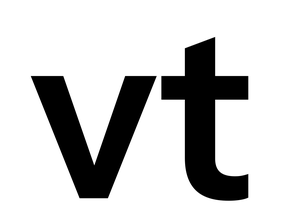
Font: InstrumentSans_SemiBold